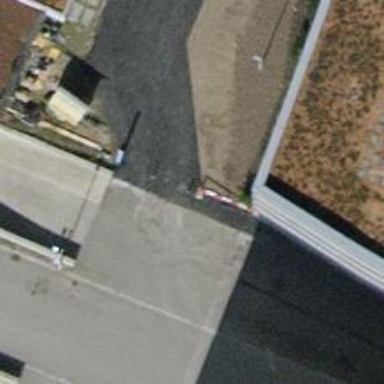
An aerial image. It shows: Bollard barrier.